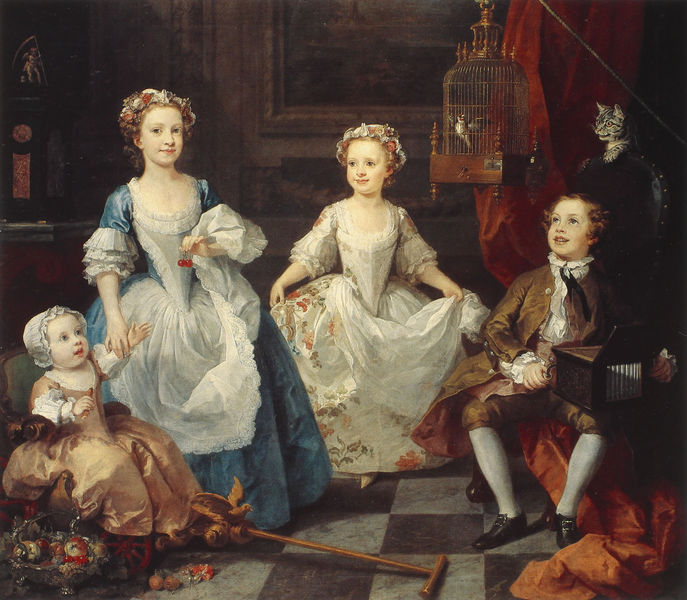
Titel: The Graham Children
Künstler: William Hogarth
Institution: London, The Trustees of the National Gallery
Schlagwörter: blau, gemälde, vogel, mädchen, blumen, kleid, stuhl, obst, rot, haube, portrait, rokkoko, musik, kinder, schürze, baby, saal, junge, geschwister, katze, strümpfe, knabe, blumenkranz, knicks, hans, käfig, vogelbauer, vogelkäfig, kirsche, spielzeug, spieluhr, kider